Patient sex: M
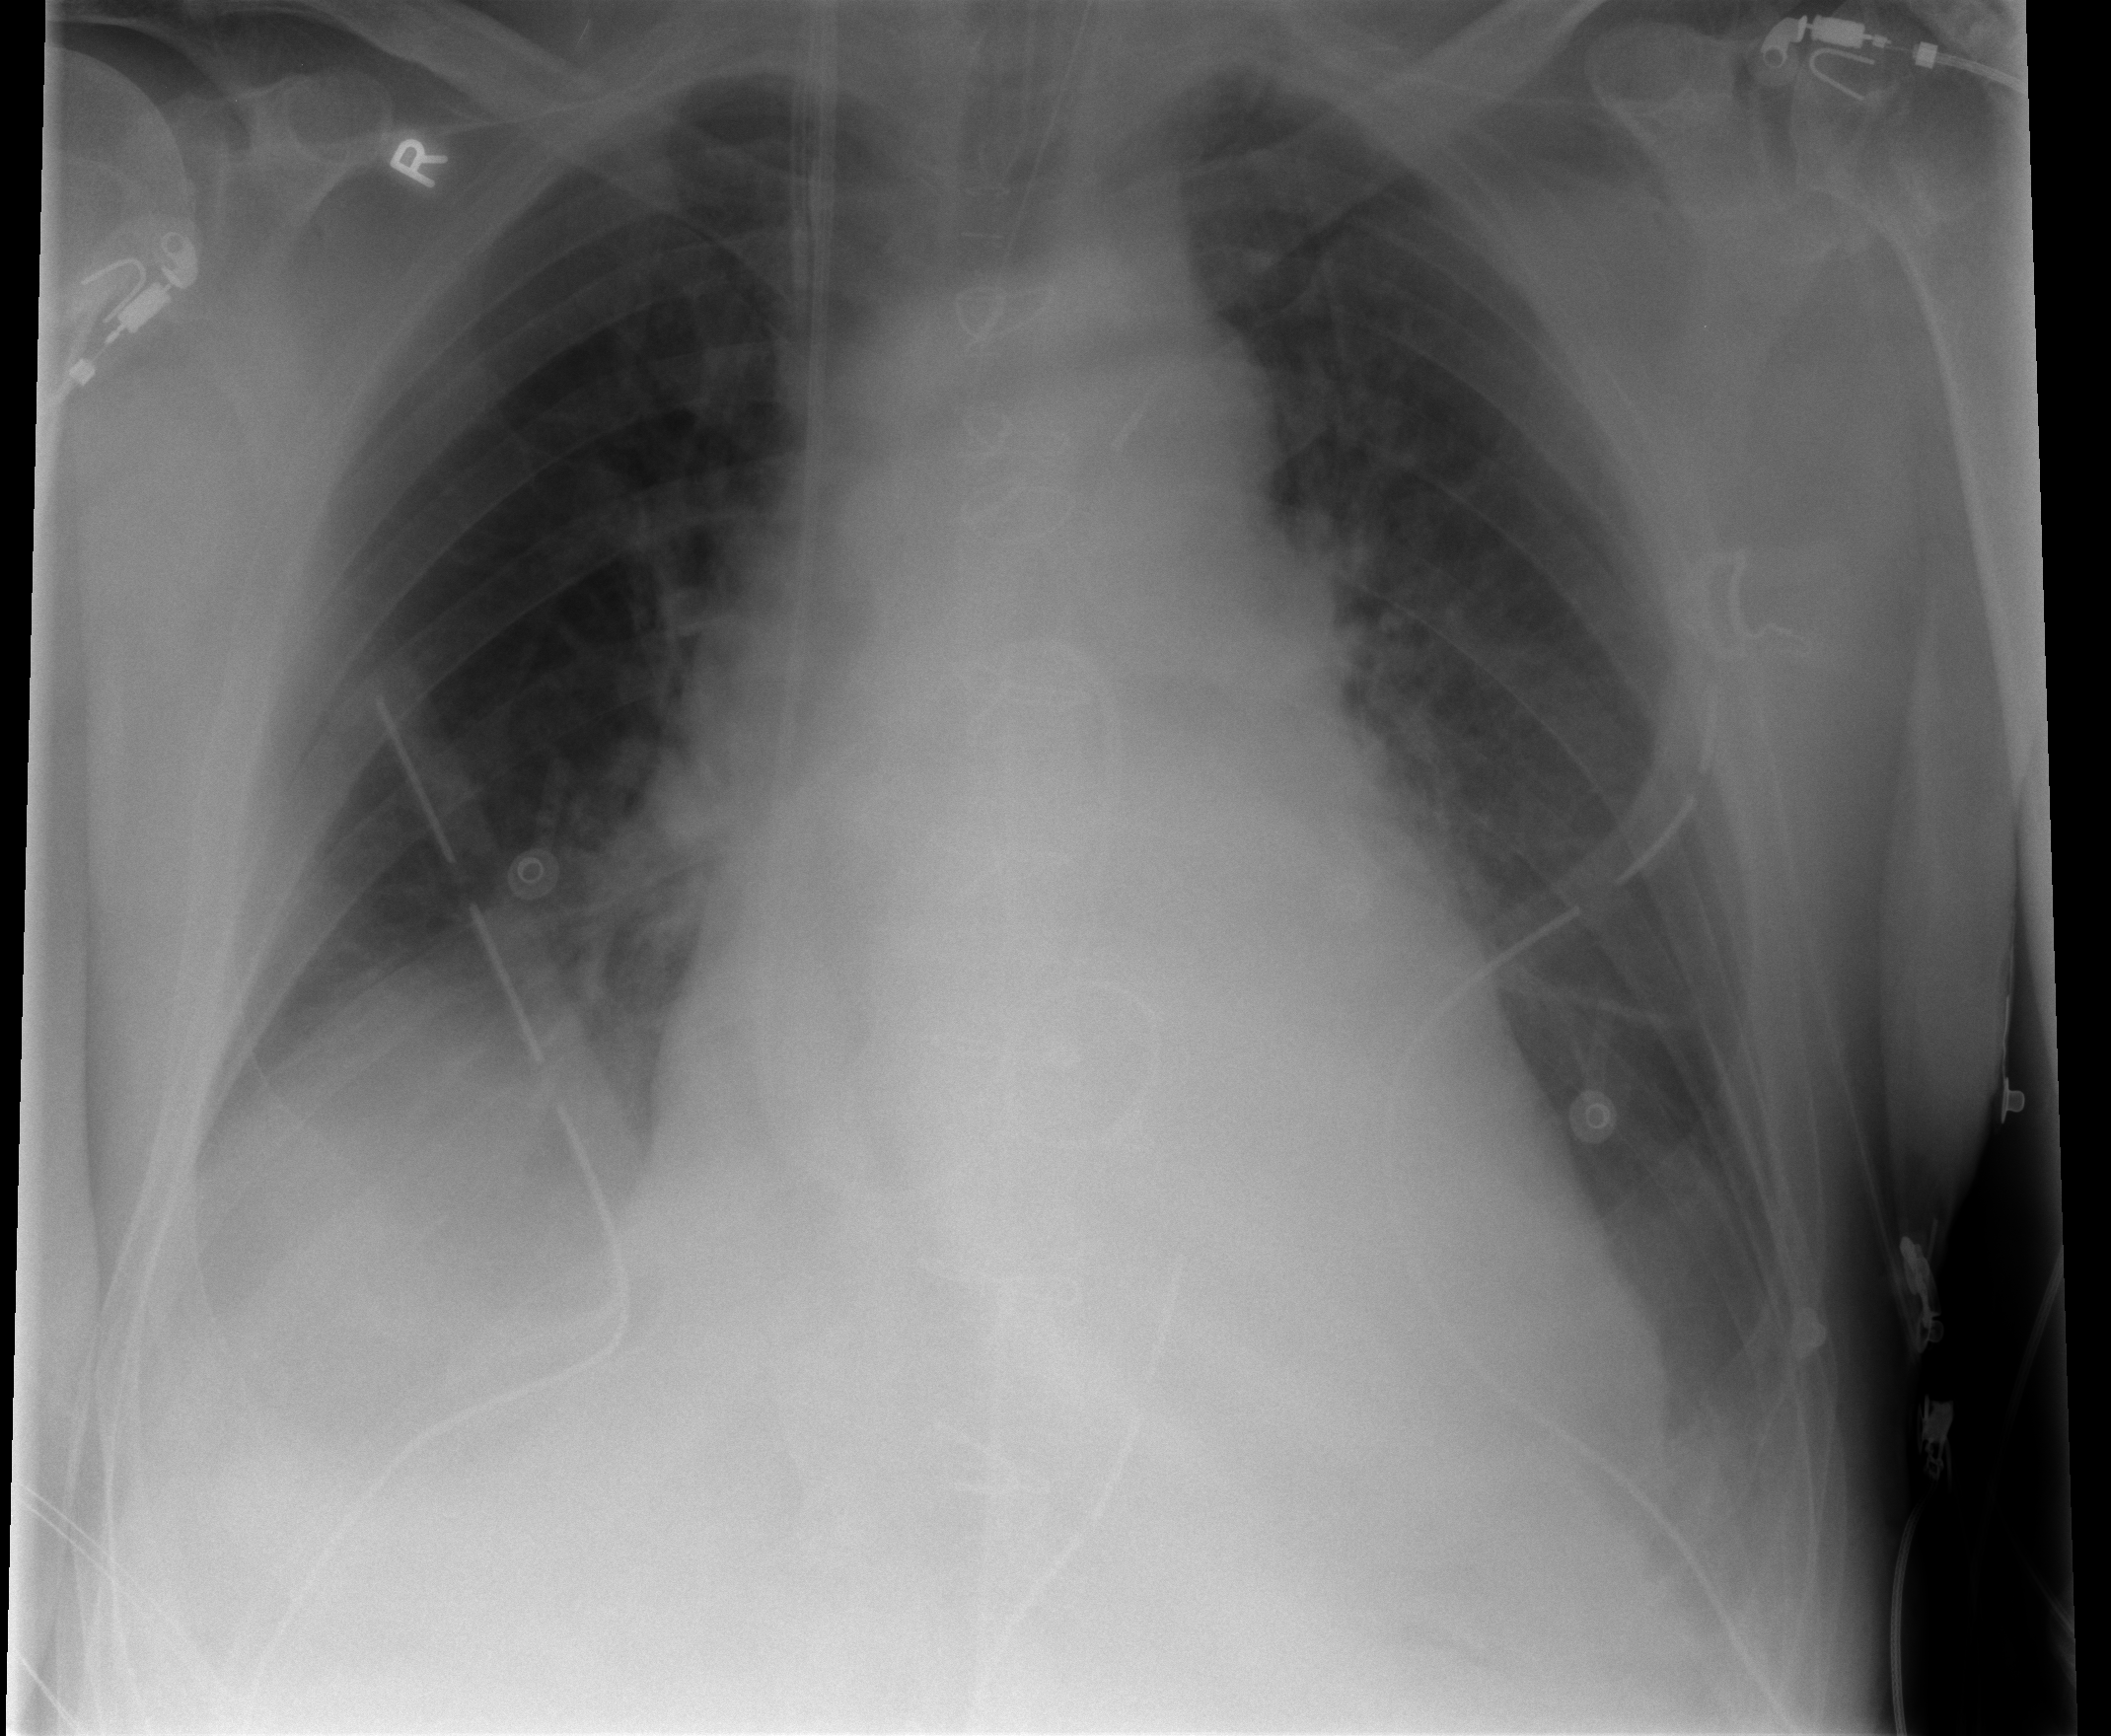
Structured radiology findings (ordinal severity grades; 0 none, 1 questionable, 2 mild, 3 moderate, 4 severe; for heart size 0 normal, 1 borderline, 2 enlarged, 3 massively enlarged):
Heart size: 2
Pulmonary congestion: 2
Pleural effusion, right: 3
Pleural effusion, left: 2
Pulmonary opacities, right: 0
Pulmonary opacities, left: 0
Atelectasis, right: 3
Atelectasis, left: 3